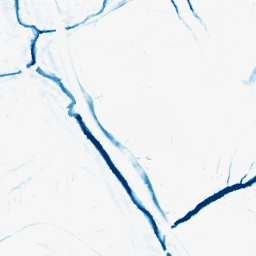
Category: morphological
Decomposition family: morphological
Decomposition parameters: operation: closing
size: 5
Upsampling method: quadratic
Upsampling parameters: scale: 2
Upsampling scale: 2